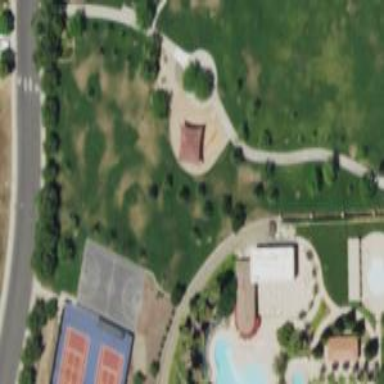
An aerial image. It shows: Lovely park for leisure and relaxation.